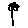
Label: flower